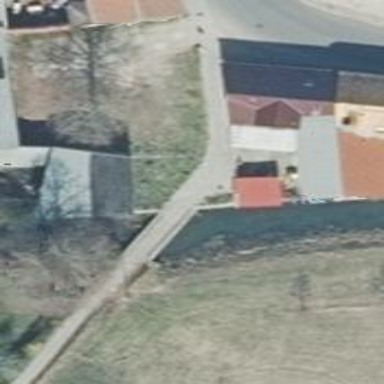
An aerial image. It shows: Concrete path bridge.